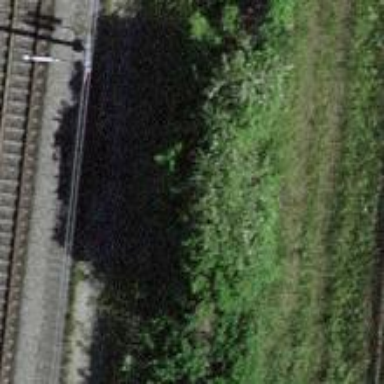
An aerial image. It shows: Hedge acting as barrier.